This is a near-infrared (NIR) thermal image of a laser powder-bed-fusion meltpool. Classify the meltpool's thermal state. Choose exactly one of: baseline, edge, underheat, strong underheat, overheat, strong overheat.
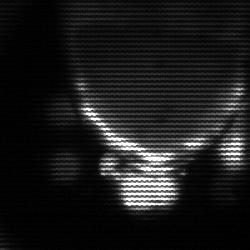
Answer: edge